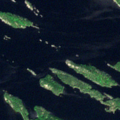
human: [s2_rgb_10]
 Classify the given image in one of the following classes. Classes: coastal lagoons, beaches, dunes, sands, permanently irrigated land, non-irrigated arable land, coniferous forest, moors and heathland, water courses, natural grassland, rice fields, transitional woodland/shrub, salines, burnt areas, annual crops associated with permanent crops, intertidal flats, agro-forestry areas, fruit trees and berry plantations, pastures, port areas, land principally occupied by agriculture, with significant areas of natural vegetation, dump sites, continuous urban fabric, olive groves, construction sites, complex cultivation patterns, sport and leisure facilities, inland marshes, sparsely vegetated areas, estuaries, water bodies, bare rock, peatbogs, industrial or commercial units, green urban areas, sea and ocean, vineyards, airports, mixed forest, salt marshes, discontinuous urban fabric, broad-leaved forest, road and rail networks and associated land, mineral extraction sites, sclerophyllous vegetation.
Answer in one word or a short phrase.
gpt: coniferous forest, water bodies